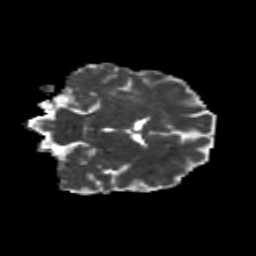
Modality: MD
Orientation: coronal
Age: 43
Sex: female
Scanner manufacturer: siemens
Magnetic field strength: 3 T
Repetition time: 8.6 s
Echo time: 0.095 s